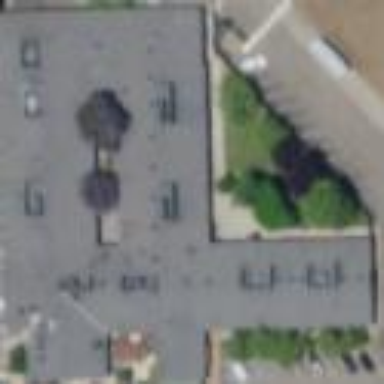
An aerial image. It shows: Nursing home located within hospital building.